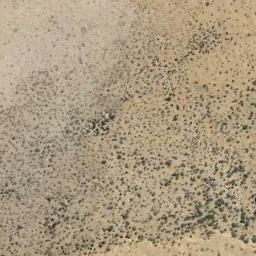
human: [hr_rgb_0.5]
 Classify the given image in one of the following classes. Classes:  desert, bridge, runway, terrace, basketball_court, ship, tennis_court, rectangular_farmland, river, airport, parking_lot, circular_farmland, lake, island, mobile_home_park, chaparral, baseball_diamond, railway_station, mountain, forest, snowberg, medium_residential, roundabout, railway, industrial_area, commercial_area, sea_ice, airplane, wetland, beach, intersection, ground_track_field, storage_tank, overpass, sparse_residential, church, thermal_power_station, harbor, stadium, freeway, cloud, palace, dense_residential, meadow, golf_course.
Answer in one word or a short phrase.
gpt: chaparral